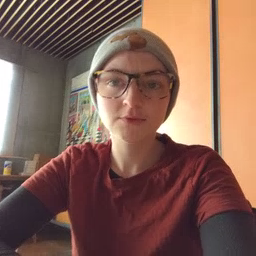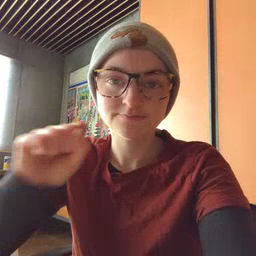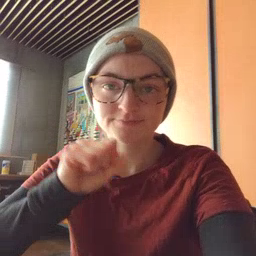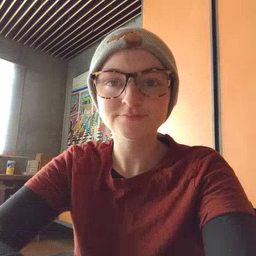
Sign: carrot